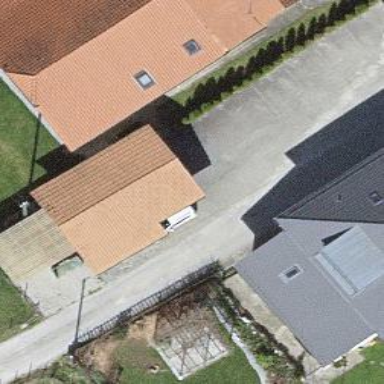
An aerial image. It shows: Quaint garage with gabled red roof. The building itself is brown in color.